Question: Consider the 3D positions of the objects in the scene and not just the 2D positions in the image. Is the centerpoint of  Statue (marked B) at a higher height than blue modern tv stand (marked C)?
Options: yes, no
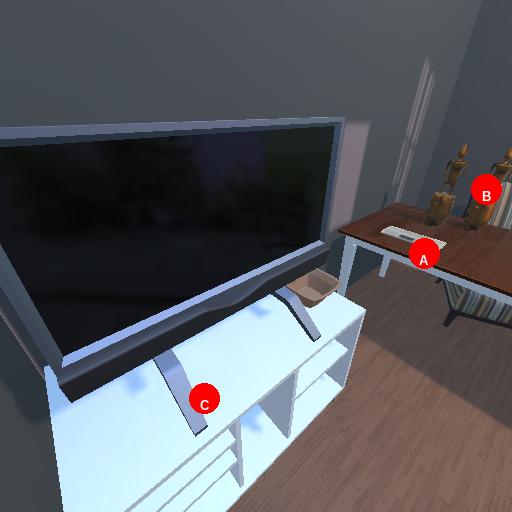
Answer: yes